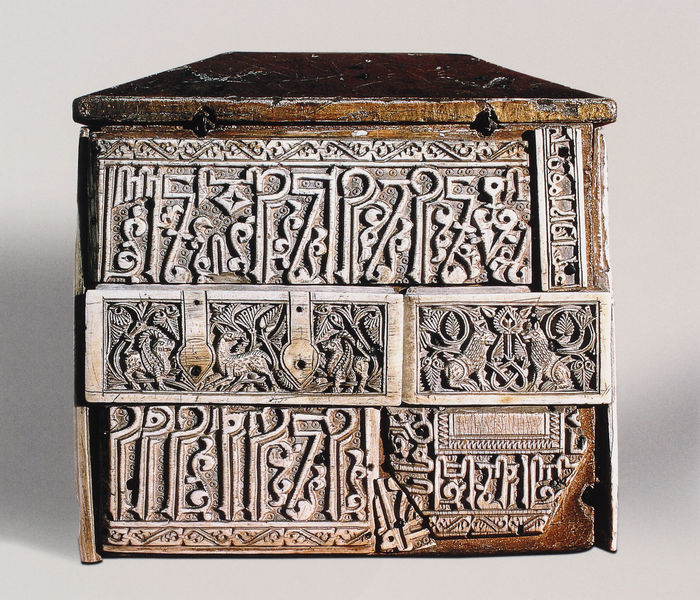
Titel: Truhe der Glückseligkeit
Institution: Madrid, Museo Arqueológico Nacional
Schlagwörter: holz, hund, tier, tiere, ornament, holzschnitt, schrift, schriftzeichen, truhe, deckel, gefäß, orientalisch, druck, buchstabe, buchstaben, schachtel, schnitzerei, kasten, sarg, schatulle, kästchen, geschnitzt, schlüsselloch